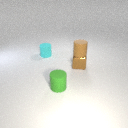
small cyan rubber cylinder behind small brown metal cube